Chest X-ray. View position: PA
Patient age: 56
Patient sex: F
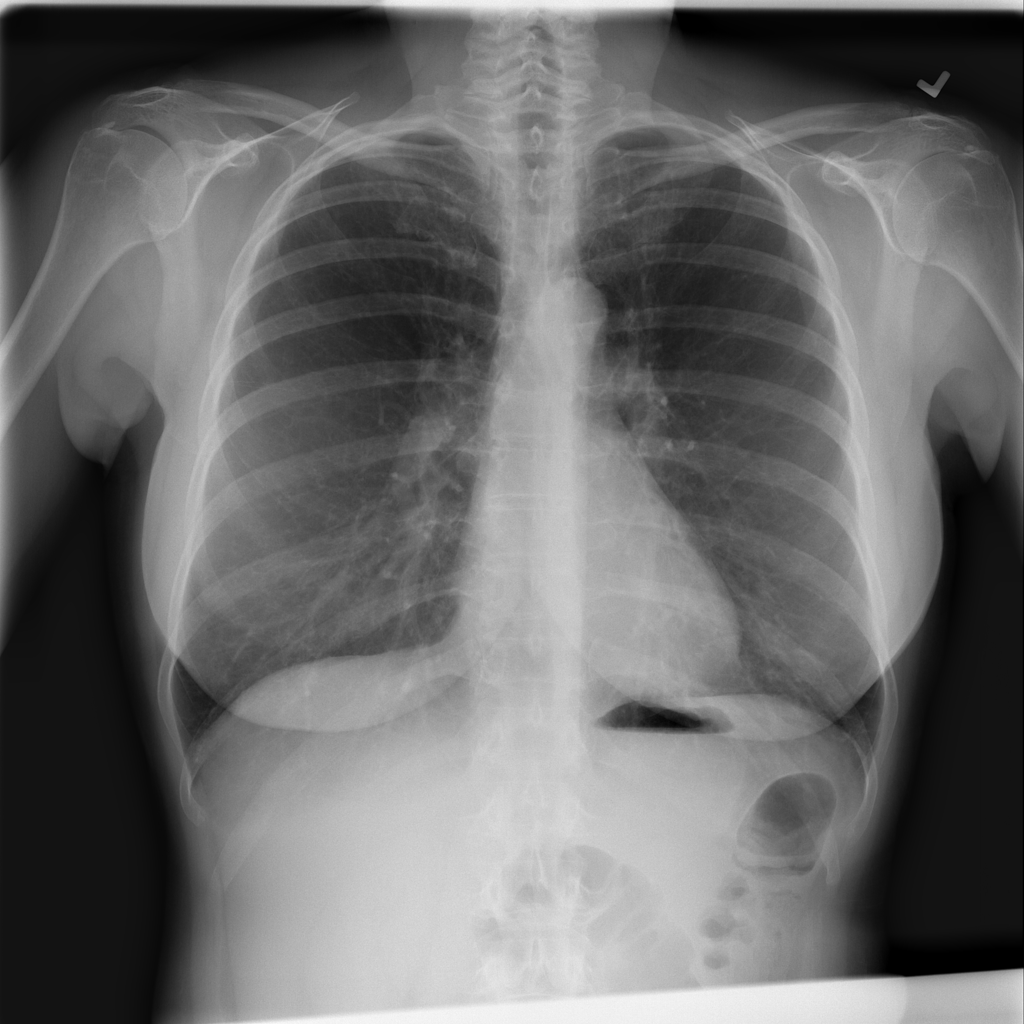
Finding: Pneumothorax